Field crop: maize
Growth stage: 2
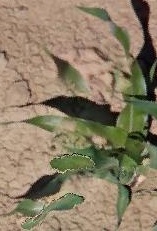
Species: maize